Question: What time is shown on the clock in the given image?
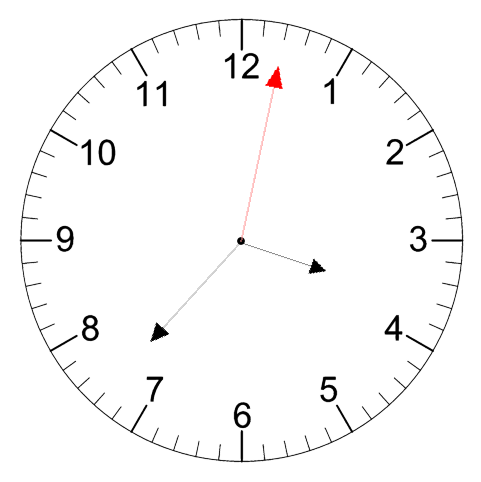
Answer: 03:37:02